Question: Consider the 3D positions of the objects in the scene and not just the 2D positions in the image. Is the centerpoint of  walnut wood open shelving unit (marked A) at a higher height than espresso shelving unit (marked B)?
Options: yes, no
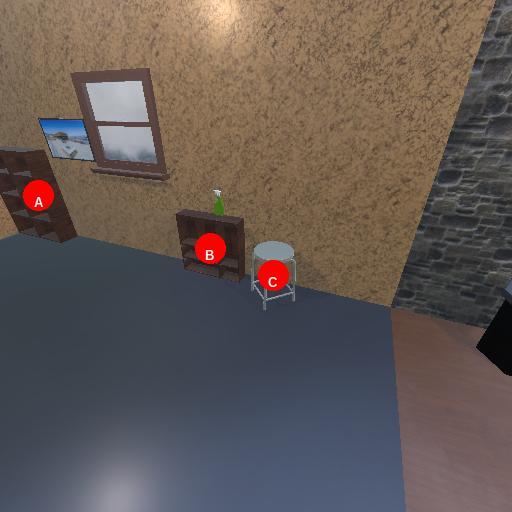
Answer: yes